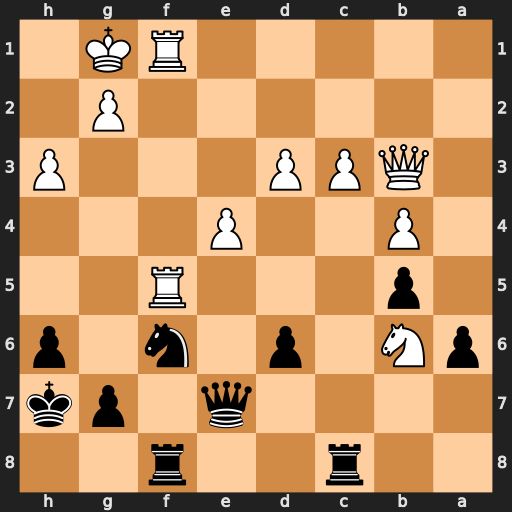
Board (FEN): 2r2r2/4q1pk/pN1p1n1p/1p3R2/1P2P3/1QPP3P/6P1/5RK1
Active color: b
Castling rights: -
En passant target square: -
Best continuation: Qa7 Kh1 Qxb6